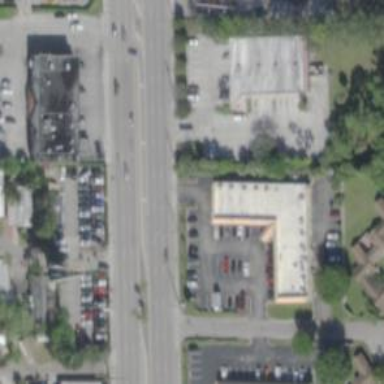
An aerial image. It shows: Convenience shop.